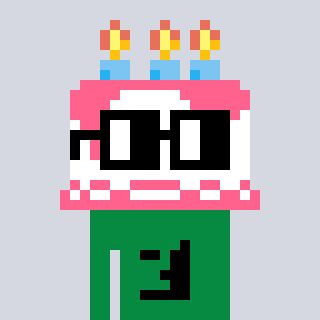
a pixel art character with square black glasses, a cake-shaped head and a green-colored body on a cool background